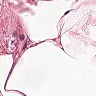
Metastatic tissue present: no